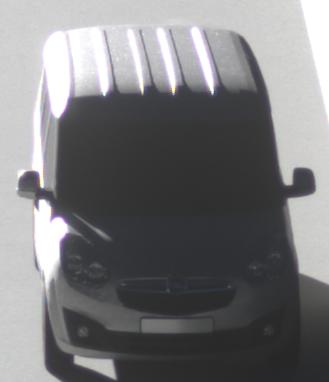
Make: Opel
Model: Combo Combi L1H1 1.4
Detailed model: Combo (D) Combi
Model produced from: 2012/01
Model produced until: 2013/11
Doors: 5
Color: white
Road condition: dry road
Daytime: morning or afternoon
Contrast: high contrast